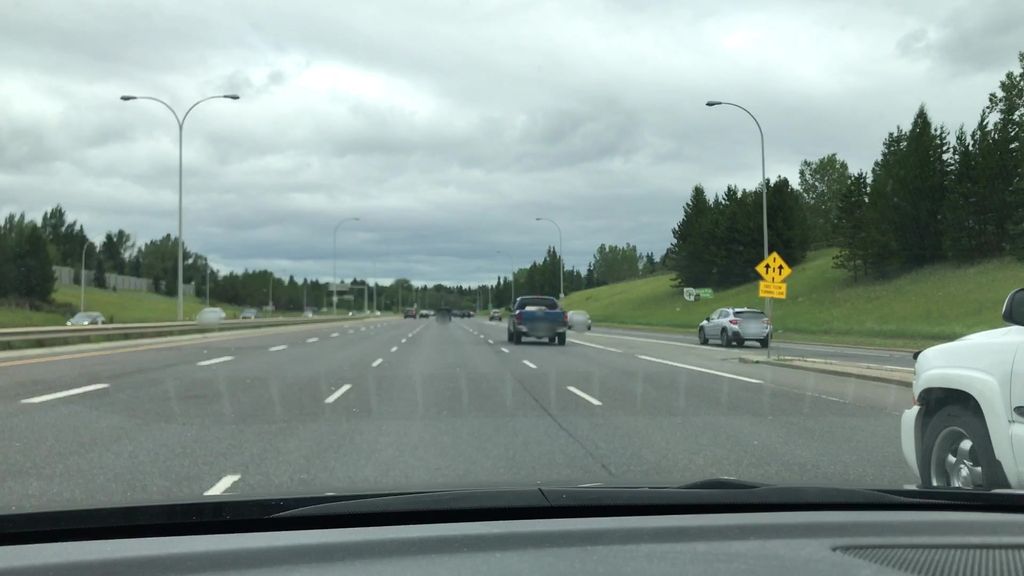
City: edmonton